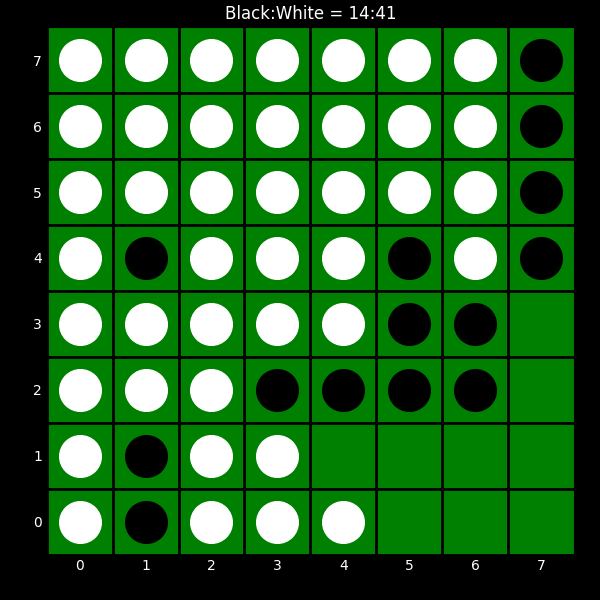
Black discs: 14
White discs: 41